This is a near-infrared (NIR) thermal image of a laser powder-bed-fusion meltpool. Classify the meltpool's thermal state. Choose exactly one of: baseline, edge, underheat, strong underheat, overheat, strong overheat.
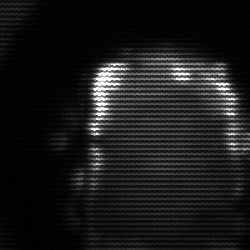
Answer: baseline